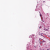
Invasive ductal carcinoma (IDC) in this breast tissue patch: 0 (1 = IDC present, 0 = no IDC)